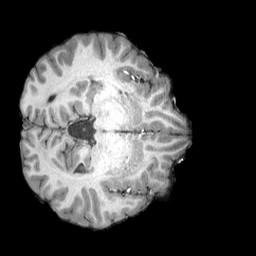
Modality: T1w
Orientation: axial
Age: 20
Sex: female